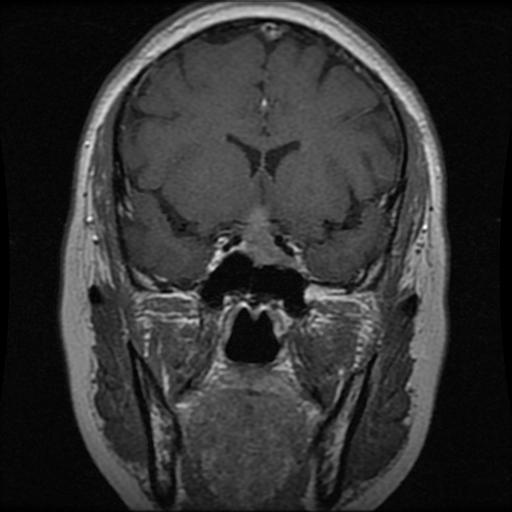
Label: pituitary